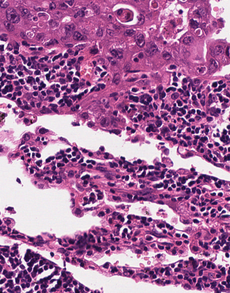
Tumor epithelial tissue: yes
Tumor-associated stroma tissue: yes
Normal tissue: no